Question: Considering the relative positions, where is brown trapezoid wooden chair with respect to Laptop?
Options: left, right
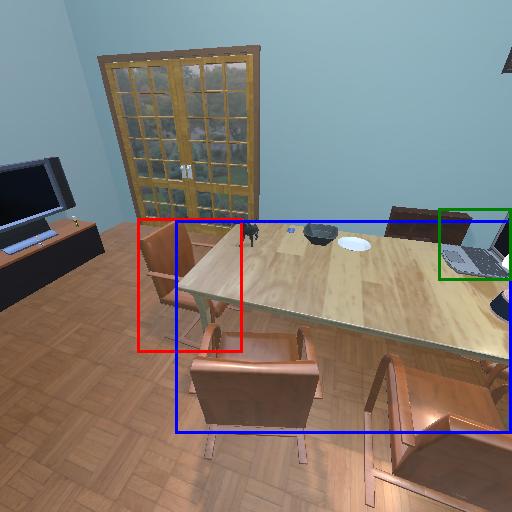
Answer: left